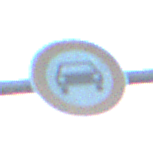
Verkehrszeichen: VerbotKraftwagen
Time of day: SunriseSunset
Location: Outdoor (Nature)
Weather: PartlyCloudy
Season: NotSpecified
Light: Natural